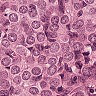
Metastatic tissue present: yes